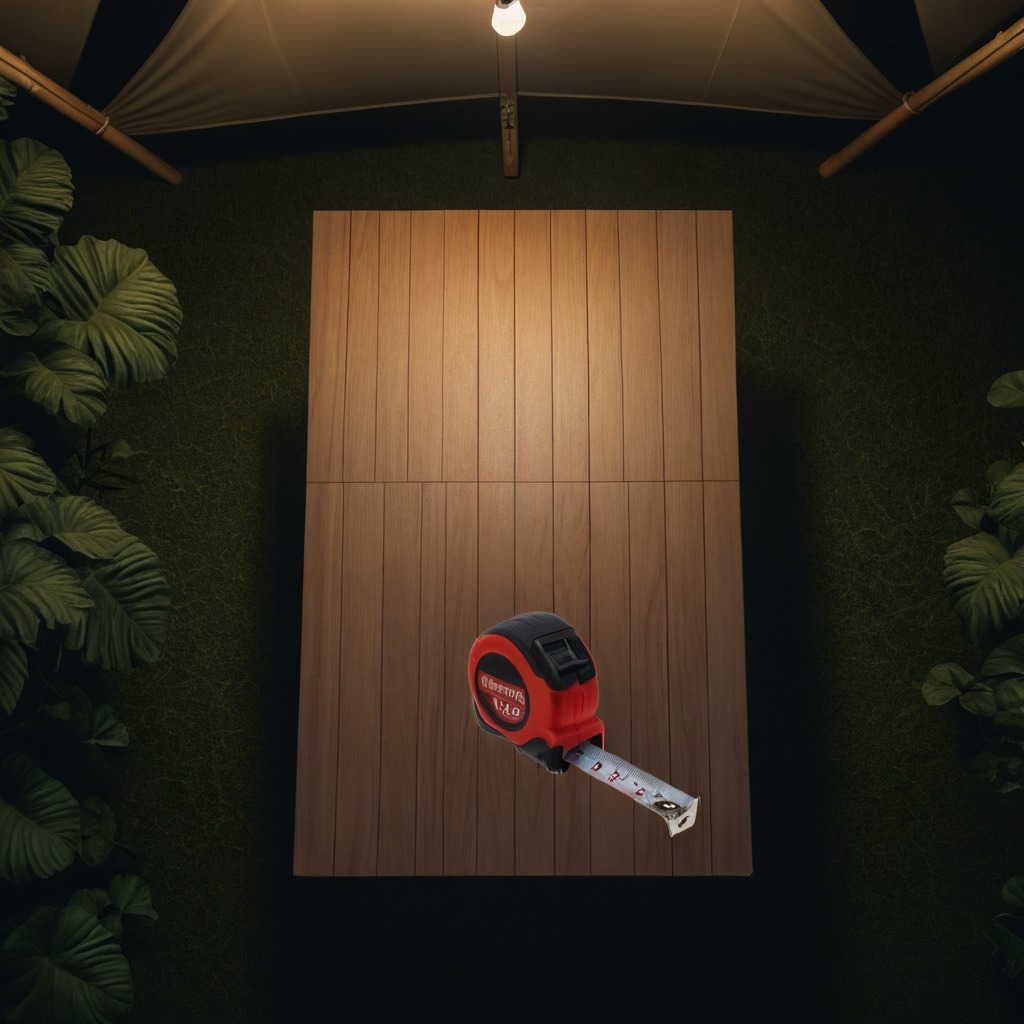
A measuring tape is lying on the wooden table.